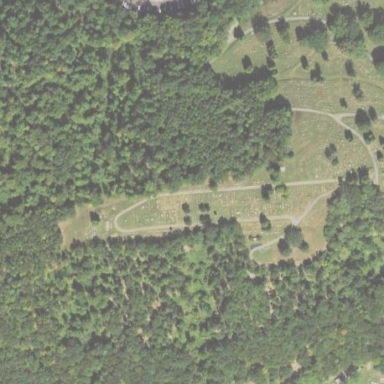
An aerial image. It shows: Cemetery with graves.